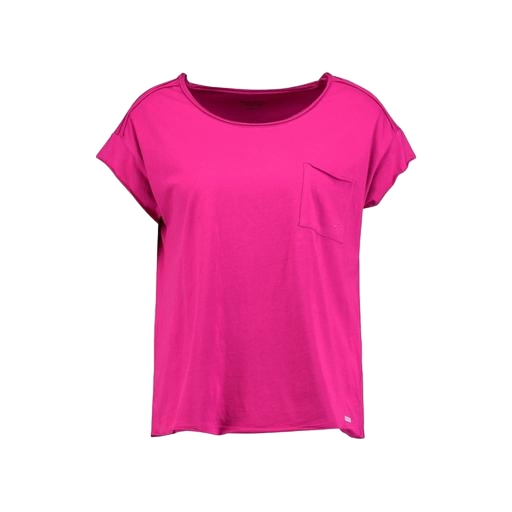
pink scoop neck sleep tee, pink jersey tee, boxy fit t-shirt, white background